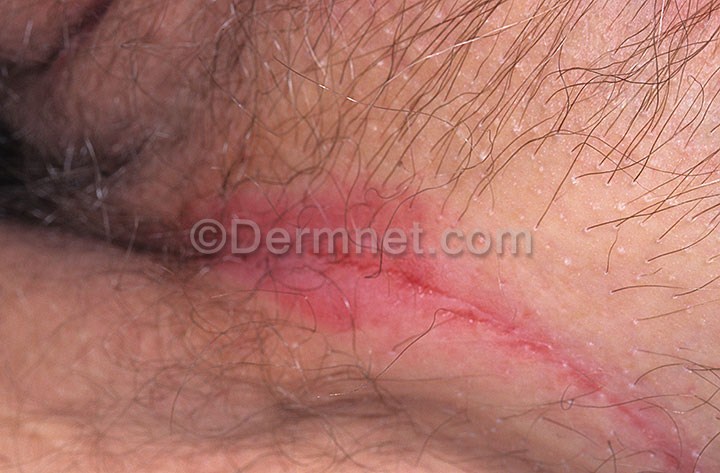
Disease: Tinea Ringworm Candidiasis and other Fungal Infections